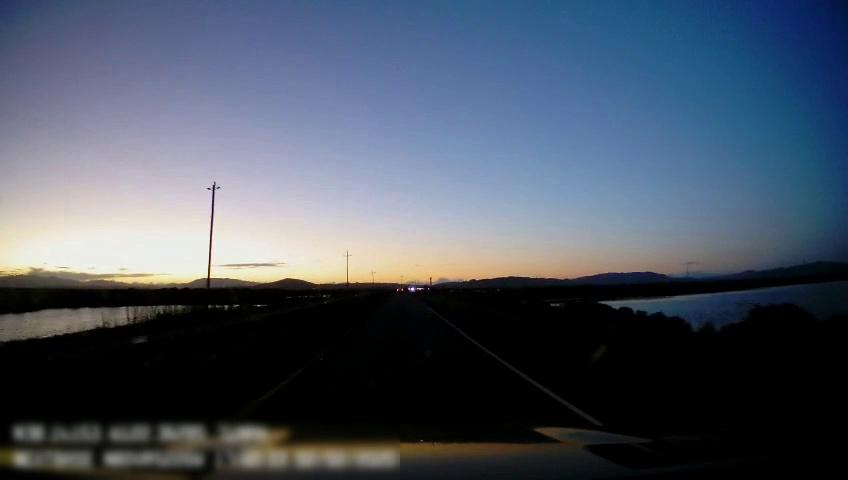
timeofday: Dusk/Dawn/Twilight
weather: Sunny
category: Drivable Space
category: Lanes | Current Lane
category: Lanes | Current Lane